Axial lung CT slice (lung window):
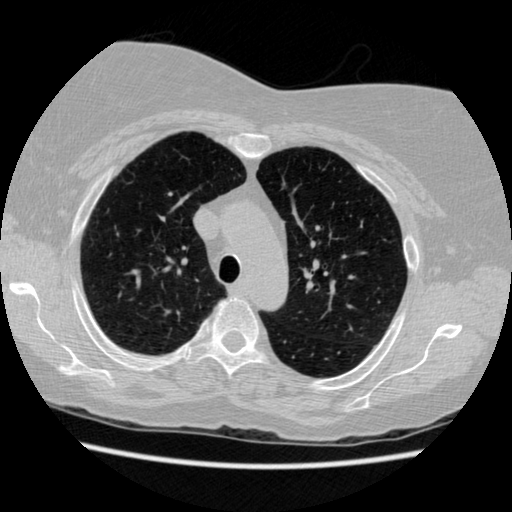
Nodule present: no